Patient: sex M, age 36
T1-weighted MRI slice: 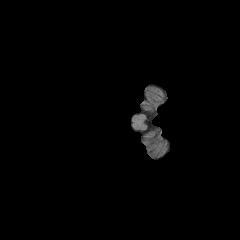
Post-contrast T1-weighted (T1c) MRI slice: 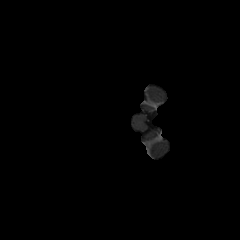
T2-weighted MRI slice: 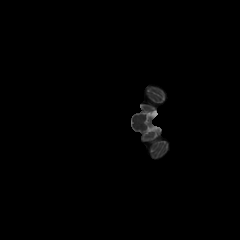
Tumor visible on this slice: no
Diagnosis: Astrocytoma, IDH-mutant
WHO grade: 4